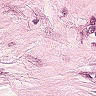
Metastatic tissue present: yes